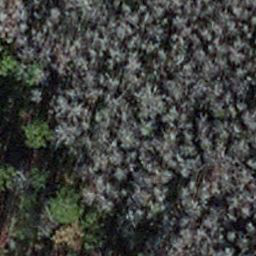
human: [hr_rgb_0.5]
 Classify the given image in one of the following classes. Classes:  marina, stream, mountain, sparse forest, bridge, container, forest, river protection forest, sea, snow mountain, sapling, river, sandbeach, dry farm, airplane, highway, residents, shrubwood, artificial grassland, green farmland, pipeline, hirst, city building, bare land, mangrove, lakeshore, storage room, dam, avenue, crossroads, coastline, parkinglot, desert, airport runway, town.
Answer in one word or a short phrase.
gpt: sapling